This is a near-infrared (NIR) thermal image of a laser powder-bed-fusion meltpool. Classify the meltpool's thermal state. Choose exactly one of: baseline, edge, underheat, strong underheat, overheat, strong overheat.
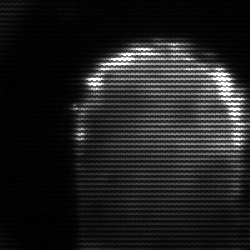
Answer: baseline